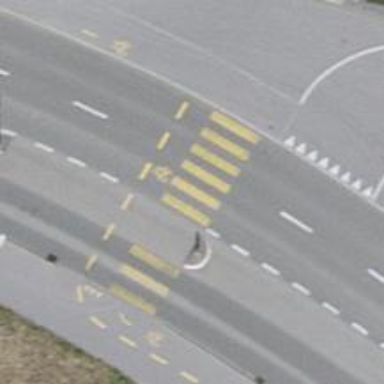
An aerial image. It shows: Marked zebra crossing with island in the middle.